Question: I have a webapp created using C# and asp.net. I placed a parameter value in the querystring with a plus(+) sign. But the plus sign disappear.
How can I include the plus sign(+) in the query string without disappearing?
<URL>' but some how it always resolves to the 'SPACE' here is watch window

'''
1) Querystring after the Server.UrlEncode()
2) Querystring after the Server.UrlDecode()
'''
notice the space between 'S' and 'R' it should be '+'. I am new to all web development and I read other answers which says use 'UrlEncode and decode' but it giving the same issue as before am I doing something wrong and yes the query string is automatically generated. I have no control over it.
There is other hack replace the " " or "%2b" with "+" I will go to that if I dont find any good way. So is there any good way to do this. Thanks.
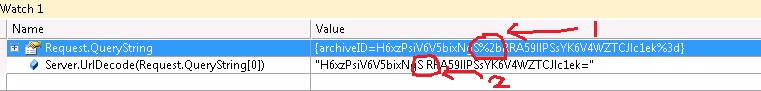
Answer: The answer you link to just mentions using Server.UrlEncode, not Server.UrlDecode. When you read from Request.Querystring it automatically decodes the string for you. Doing it manually a second time is corrupting it and is why you're getting a space.